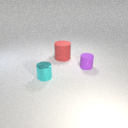
small cyan metal cylinder in front of small purple rubber cylinder